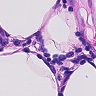
Metastatic tissue present: no